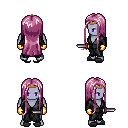
a pixel art fantasy rpg character, male body template, dark elf, purple skin, gray robe, red pants, pink extra-long hairstyle, bronze tiara, gold gloves, gray slippers, dagger, four views (front, back, left, right), 2x2 character sprite sheet, small pixel art, hard edges, no anti-aliasing